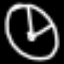
Label: clock